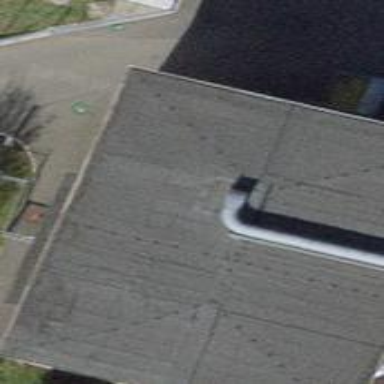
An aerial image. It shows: Office building.